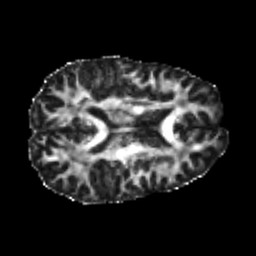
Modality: FA
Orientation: axial
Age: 25
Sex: male
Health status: healthy
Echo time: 0.074 s